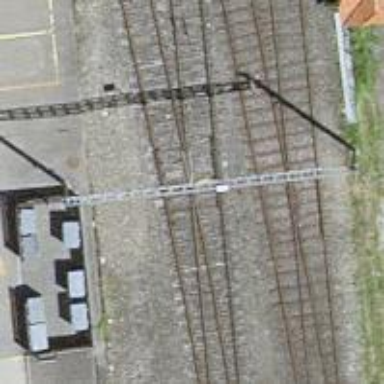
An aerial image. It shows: Railway signal.